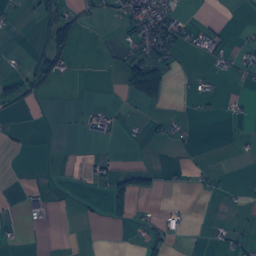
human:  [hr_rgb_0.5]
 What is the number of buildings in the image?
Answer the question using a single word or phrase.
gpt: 560

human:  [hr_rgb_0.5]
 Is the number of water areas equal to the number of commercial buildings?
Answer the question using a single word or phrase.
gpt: no

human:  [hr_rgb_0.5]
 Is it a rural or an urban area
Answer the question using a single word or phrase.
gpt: urban

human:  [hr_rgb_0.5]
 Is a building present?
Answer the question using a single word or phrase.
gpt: yes

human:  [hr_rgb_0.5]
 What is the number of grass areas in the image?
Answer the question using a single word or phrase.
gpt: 96

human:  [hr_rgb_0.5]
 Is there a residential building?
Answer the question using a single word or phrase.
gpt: yes

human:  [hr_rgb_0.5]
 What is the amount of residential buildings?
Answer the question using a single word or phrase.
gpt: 551

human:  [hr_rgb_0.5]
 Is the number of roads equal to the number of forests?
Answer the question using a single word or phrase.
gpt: no

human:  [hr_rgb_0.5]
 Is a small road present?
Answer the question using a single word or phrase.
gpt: yes

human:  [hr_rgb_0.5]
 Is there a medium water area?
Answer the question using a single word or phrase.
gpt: yes

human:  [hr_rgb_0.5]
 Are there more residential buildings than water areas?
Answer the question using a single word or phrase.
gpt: yes

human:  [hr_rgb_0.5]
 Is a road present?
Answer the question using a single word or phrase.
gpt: yes

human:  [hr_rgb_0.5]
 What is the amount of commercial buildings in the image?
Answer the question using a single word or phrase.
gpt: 6

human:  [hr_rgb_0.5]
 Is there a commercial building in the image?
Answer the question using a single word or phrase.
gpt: yes

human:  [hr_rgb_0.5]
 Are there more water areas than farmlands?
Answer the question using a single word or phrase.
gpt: no

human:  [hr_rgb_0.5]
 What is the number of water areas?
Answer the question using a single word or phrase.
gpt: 30

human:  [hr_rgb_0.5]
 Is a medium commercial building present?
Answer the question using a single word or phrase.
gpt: no

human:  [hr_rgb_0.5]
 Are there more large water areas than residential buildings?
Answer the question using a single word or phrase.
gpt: no

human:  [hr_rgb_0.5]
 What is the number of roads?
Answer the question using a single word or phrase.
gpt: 125

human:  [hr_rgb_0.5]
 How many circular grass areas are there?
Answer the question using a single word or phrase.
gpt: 0

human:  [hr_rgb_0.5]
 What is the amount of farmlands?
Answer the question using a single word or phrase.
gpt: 40

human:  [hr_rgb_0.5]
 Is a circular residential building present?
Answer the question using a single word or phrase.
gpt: yes

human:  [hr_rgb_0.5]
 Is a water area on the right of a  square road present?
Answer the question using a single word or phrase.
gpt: no

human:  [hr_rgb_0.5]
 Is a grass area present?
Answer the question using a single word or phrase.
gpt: yes

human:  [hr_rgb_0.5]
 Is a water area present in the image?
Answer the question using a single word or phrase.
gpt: yes

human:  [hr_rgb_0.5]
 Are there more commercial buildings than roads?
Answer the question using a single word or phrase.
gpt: no

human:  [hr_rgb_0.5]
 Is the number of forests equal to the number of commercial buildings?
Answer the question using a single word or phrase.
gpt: no

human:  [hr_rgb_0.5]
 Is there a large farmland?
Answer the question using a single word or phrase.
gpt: yes

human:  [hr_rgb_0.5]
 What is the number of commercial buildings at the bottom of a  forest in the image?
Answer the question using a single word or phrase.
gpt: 6

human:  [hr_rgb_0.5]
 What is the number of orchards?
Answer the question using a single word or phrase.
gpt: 6

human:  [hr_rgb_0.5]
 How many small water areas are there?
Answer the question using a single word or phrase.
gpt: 20

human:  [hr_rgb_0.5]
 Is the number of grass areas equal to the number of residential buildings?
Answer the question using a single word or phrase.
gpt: no

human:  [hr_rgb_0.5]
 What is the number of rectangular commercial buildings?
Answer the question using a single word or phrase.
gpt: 0

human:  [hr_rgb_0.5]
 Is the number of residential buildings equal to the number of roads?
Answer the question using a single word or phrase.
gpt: no

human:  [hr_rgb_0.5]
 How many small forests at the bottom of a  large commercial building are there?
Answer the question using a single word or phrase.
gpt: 0

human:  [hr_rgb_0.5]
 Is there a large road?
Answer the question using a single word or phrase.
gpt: no

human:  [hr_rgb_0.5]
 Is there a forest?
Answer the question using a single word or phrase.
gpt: yes

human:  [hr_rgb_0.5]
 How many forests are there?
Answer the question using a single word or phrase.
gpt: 41

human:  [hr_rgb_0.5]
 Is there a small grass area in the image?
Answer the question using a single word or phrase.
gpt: yes

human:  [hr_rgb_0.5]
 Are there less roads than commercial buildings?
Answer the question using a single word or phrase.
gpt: no

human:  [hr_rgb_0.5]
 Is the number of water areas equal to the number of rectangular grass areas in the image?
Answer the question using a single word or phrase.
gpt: no

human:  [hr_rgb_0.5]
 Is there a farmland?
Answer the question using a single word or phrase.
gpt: yes

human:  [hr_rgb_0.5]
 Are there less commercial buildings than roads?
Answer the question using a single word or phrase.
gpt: yes

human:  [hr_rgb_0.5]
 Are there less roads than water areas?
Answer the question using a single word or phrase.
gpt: no

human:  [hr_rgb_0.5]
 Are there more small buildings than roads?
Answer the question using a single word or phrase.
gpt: yes

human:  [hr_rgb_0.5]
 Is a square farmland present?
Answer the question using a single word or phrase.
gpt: no

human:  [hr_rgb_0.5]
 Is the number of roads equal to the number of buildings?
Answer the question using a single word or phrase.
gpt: no

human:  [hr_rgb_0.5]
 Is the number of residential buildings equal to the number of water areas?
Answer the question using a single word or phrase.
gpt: no

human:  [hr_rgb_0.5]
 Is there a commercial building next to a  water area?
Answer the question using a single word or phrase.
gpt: yes

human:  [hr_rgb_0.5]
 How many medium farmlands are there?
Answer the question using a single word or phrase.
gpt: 0

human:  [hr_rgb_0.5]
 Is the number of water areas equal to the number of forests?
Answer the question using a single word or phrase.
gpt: no

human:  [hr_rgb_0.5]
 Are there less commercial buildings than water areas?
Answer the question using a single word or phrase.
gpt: yes

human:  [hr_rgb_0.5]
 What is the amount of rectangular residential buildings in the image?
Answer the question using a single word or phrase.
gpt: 308

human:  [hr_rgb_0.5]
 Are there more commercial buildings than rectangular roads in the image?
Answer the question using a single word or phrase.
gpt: yes

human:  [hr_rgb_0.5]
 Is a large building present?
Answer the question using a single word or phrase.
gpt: yes

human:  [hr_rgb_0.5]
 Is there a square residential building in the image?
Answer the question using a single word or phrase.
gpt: yes

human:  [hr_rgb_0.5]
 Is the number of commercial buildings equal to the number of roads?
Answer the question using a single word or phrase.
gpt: no

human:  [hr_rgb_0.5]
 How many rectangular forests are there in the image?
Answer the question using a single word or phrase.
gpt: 8

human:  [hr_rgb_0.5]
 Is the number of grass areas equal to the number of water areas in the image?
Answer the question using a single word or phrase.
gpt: no

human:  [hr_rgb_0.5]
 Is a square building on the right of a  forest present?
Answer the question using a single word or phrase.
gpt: yes

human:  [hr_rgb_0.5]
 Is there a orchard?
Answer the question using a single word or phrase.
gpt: yes

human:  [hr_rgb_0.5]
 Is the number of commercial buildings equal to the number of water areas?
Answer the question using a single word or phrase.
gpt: no

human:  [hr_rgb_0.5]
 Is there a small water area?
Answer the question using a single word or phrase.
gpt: yes

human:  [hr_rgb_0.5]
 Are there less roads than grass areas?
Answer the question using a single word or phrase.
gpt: no